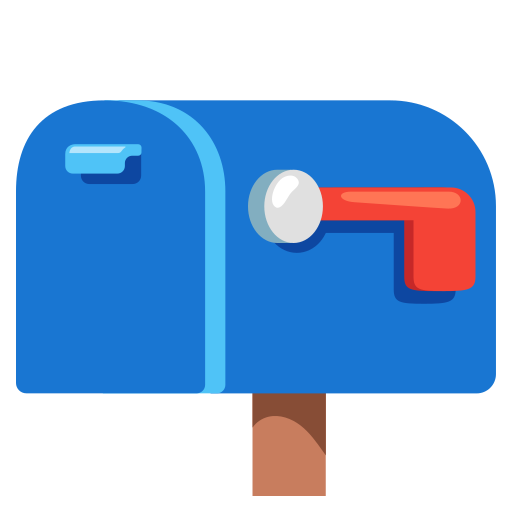
Emoji: 📪